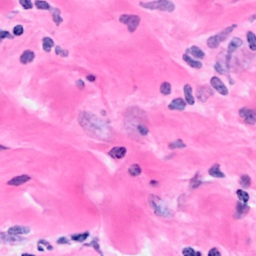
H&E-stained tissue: Breast